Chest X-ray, PA view. Patient: 47 years old, sex F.
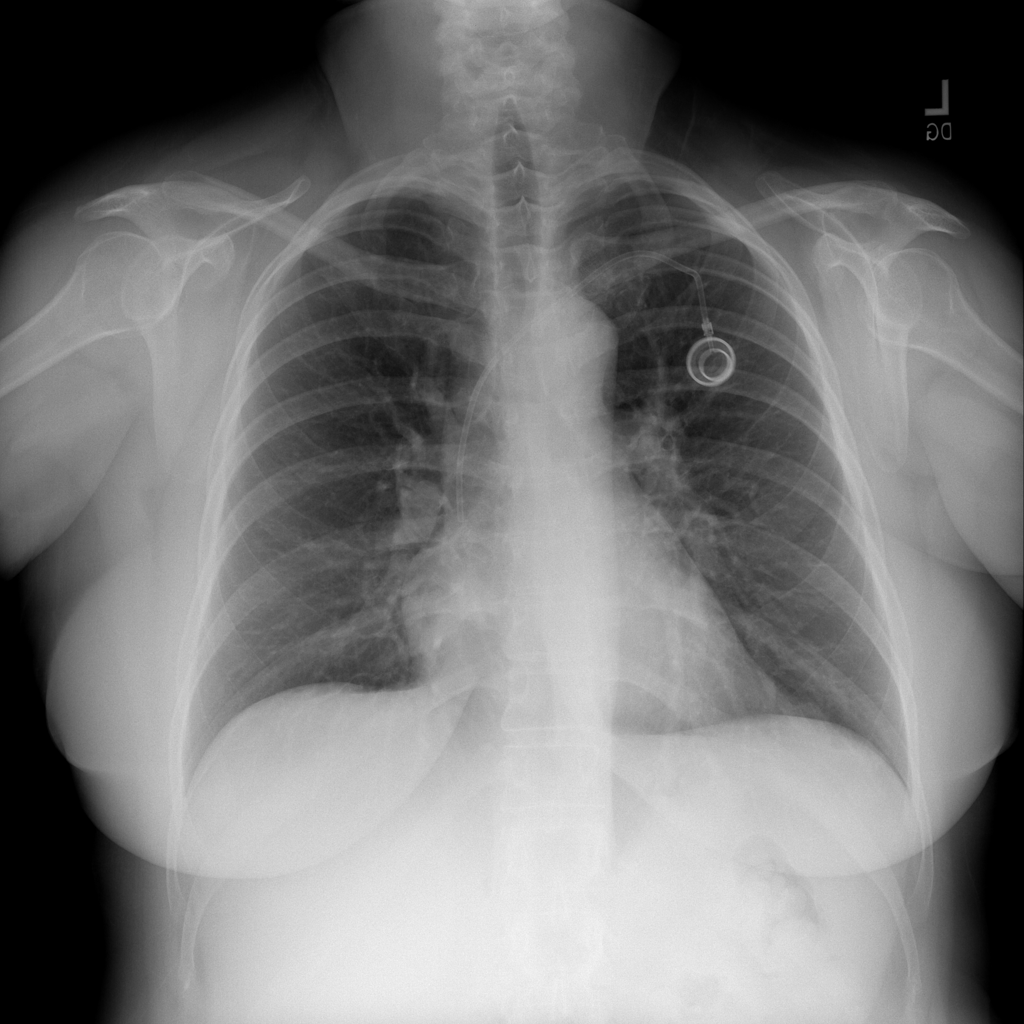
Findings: No Finding